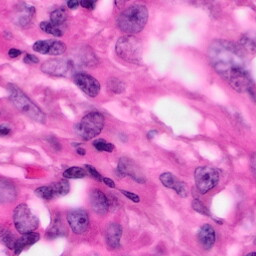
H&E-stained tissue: Pancreatic